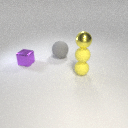
small yellow rubber sphere below small yellow rubber sphere